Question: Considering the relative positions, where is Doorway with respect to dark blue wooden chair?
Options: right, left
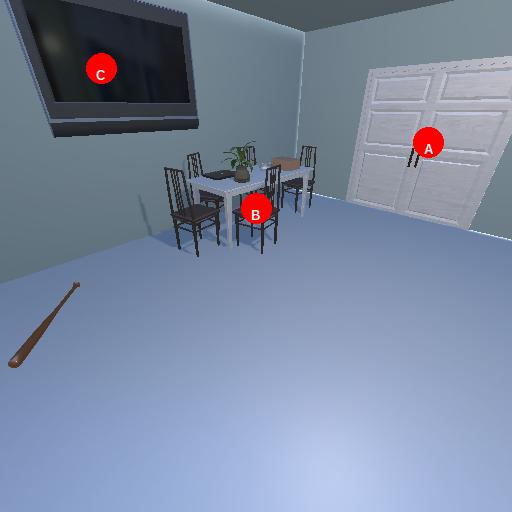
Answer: right